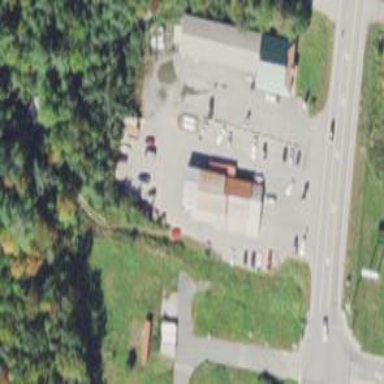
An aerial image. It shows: Car rental service.